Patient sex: M
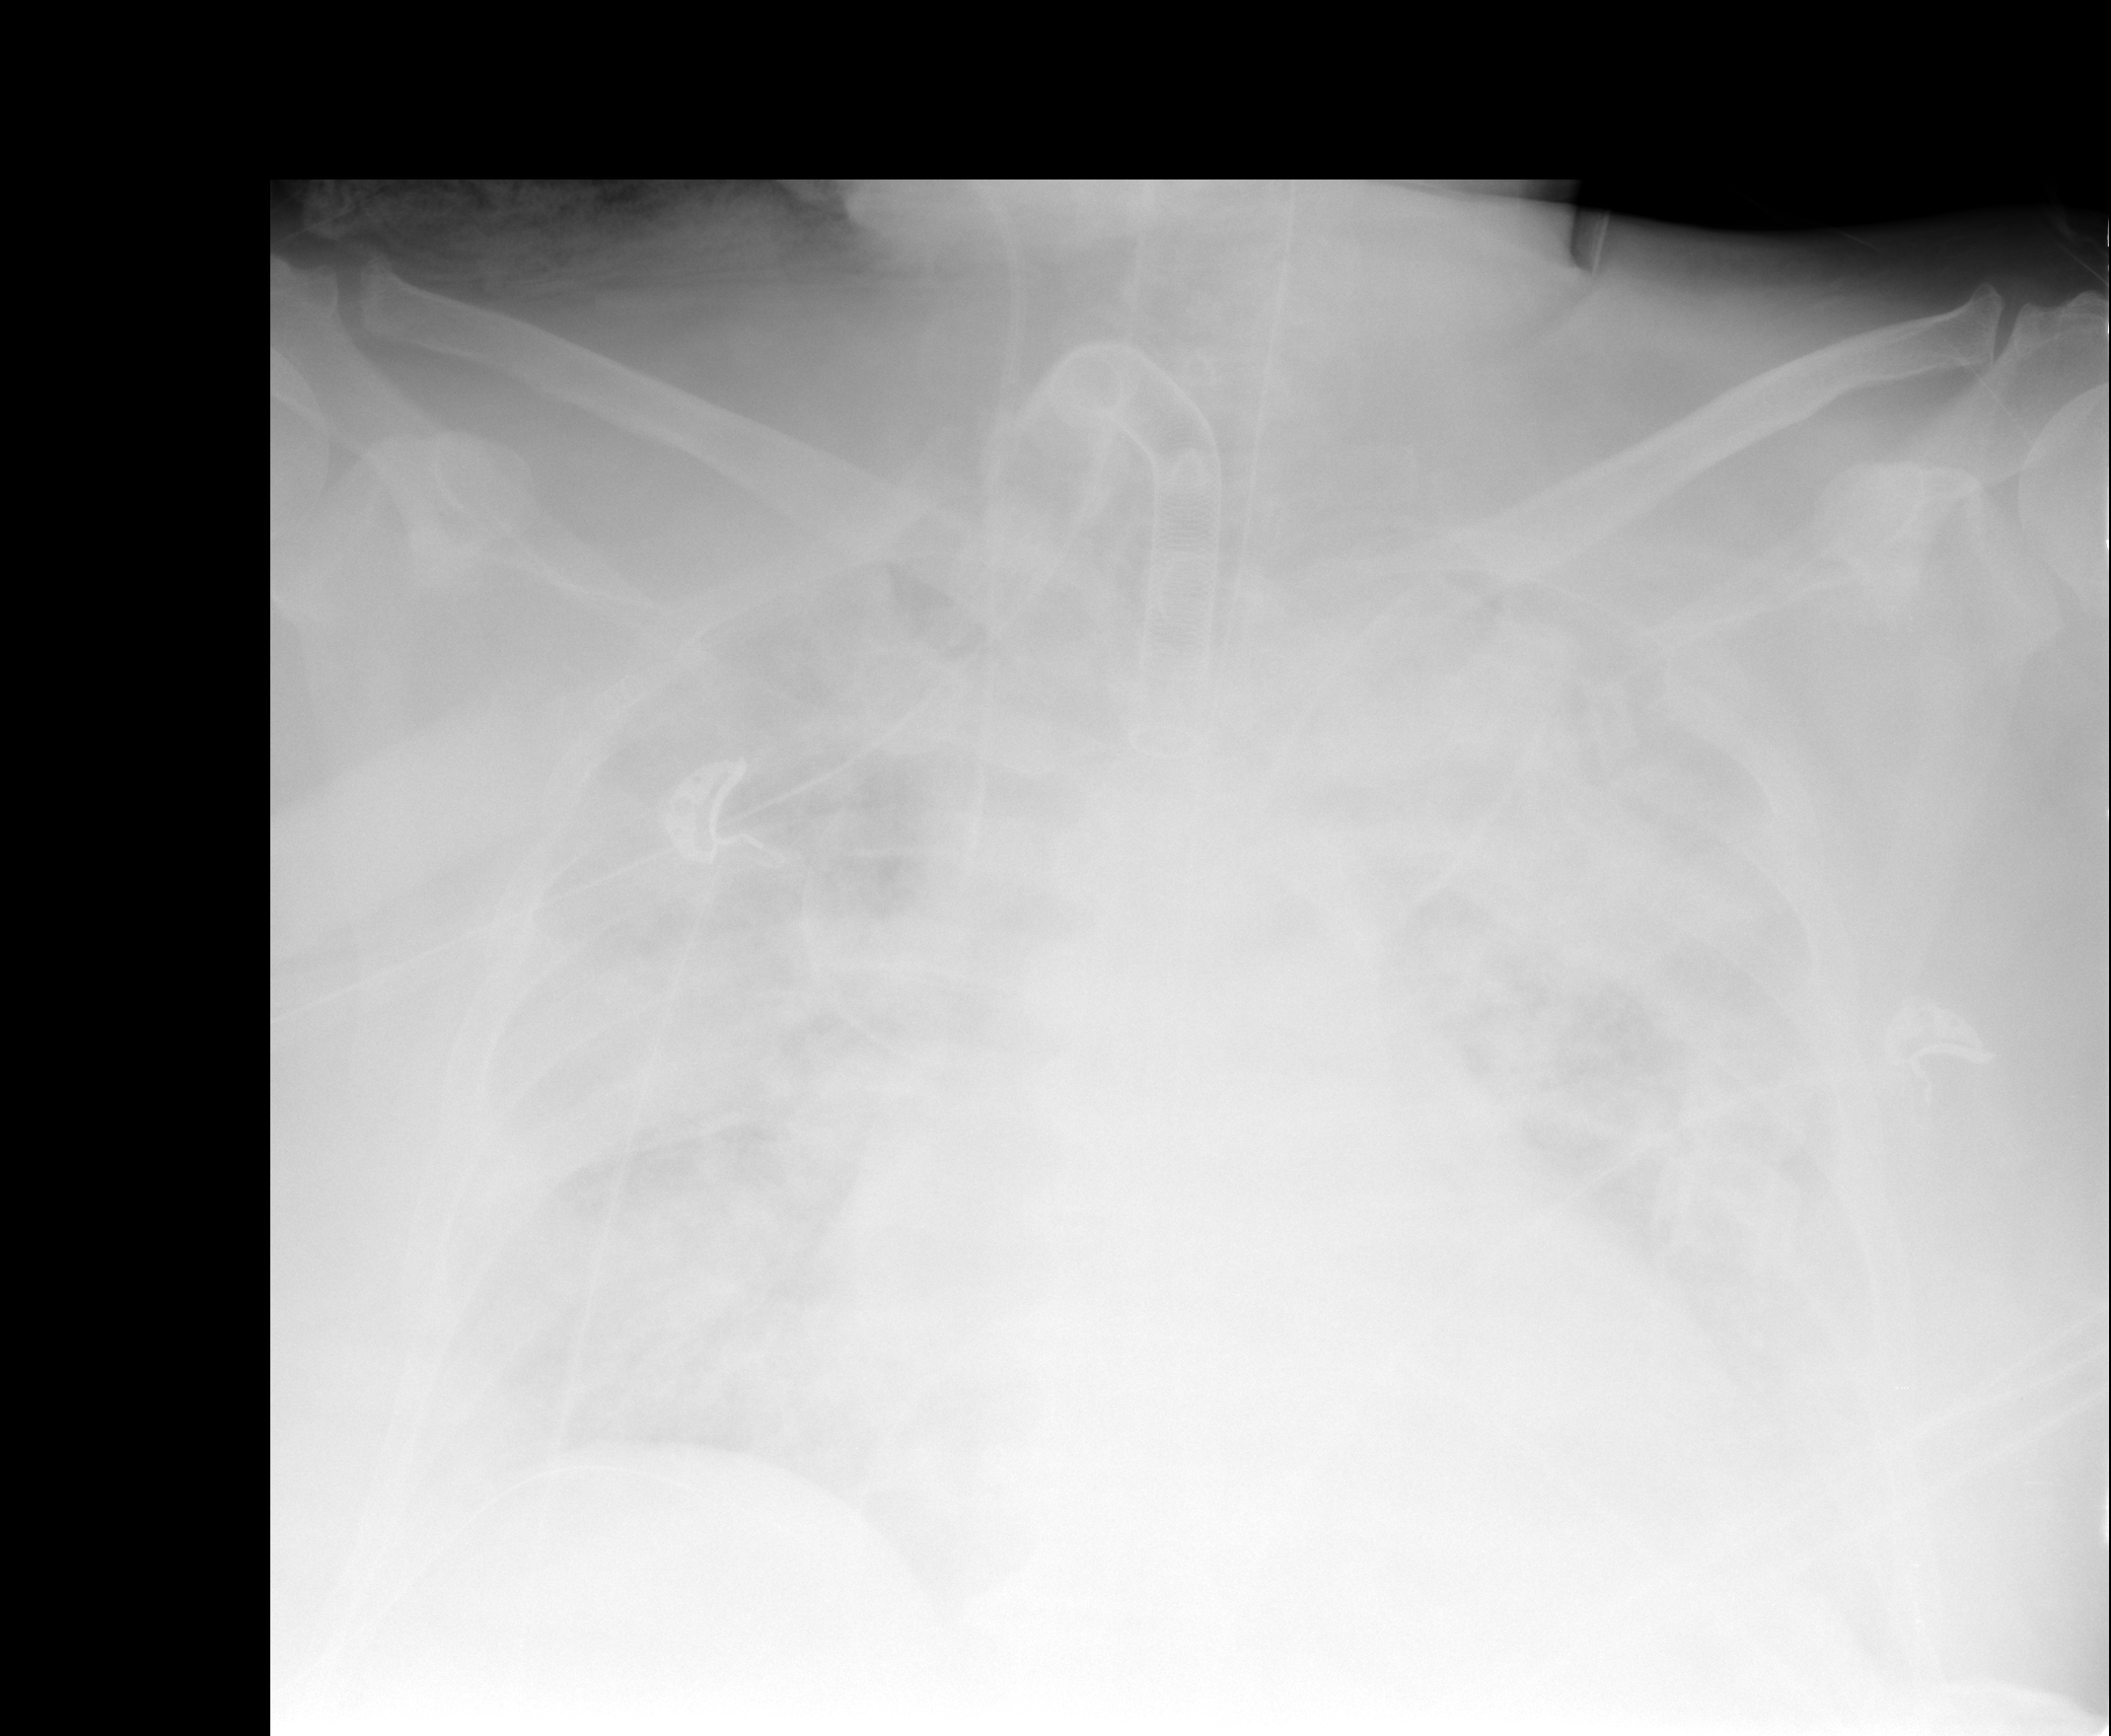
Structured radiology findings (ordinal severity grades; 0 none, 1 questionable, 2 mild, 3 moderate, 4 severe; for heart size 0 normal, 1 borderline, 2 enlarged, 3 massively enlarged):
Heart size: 2
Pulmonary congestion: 4
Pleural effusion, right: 2
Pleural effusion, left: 2
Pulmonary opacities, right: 3
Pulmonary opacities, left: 3
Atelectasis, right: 2
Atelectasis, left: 2